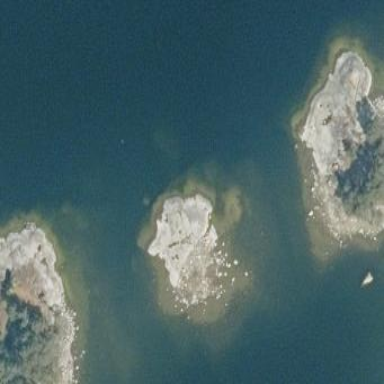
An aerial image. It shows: Islet along the natural coastline.